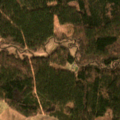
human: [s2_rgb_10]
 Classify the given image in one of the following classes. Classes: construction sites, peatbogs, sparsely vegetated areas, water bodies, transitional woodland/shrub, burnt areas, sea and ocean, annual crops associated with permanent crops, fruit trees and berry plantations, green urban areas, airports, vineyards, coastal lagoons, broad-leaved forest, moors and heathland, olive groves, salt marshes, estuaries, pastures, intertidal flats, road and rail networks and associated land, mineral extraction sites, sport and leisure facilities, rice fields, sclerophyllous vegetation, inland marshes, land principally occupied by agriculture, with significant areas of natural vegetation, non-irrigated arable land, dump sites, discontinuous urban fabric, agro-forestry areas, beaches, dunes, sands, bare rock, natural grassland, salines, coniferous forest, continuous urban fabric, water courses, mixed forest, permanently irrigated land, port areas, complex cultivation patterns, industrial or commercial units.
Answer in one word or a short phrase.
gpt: non-irrigated arable land, land principally occupied by agriculture, with significant areas of natural vegetation, coniferous forest, mixed forest